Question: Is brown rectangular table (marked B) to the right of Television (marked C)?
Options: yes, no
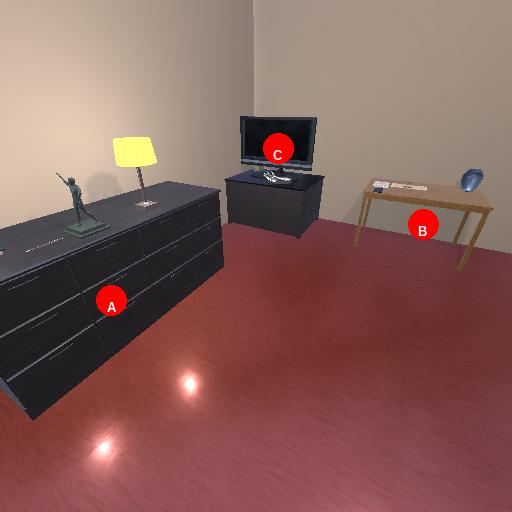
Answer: yes